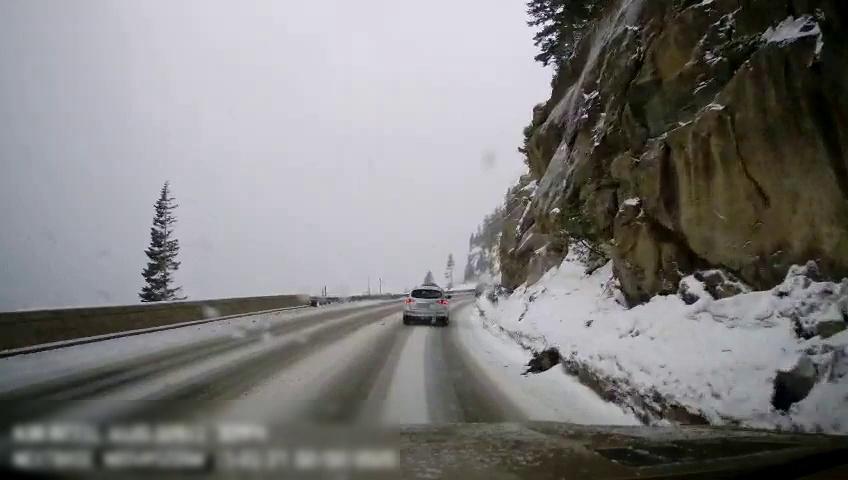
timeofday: Day
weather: Snowy
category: Drivable Space
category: Vehicles | SUV
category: Vehicles | Car